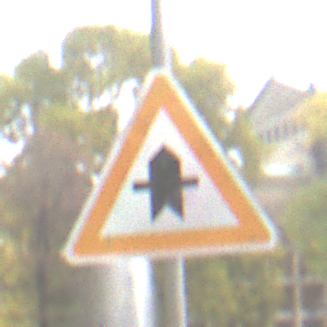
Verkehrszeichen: Vorfahrt
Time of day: MorningAfternoon
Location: Outdoor (Nature)
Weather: Overcast
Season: Autumn
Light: Natural